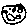
Label: moon